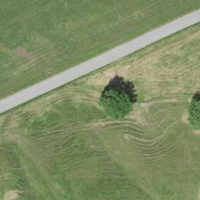
EUNIS habitat code: 25
Species observed at this site:
Vulpes vulpes
Rupicapra rupicapra